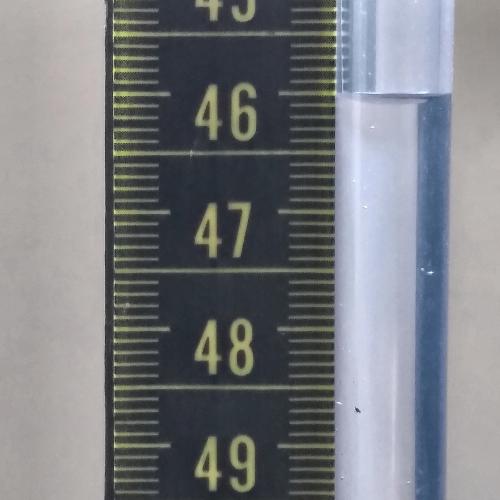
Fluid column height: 46.0 cm